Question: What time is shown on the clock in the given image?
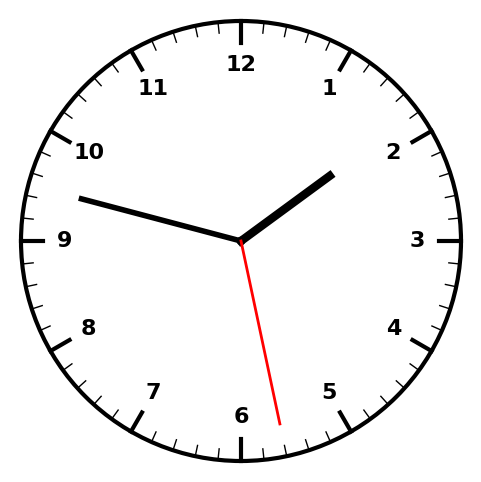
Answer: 01:47:28